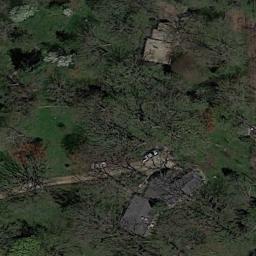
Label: sparse_residential